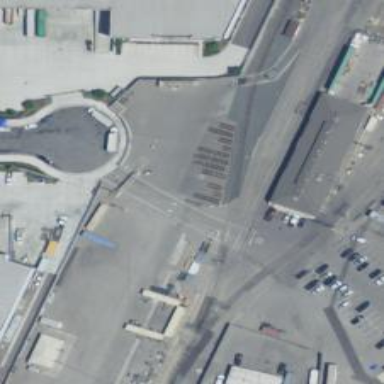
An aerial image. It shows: Railway yard in service.